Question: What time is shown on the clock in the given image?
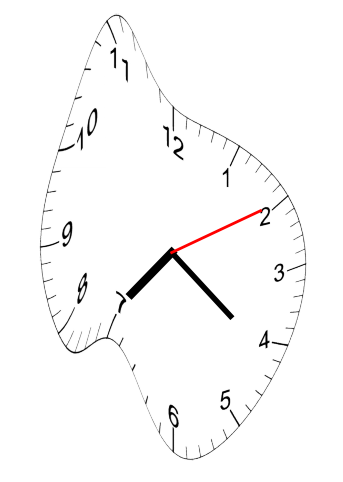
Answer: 07:21:10